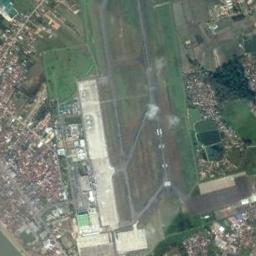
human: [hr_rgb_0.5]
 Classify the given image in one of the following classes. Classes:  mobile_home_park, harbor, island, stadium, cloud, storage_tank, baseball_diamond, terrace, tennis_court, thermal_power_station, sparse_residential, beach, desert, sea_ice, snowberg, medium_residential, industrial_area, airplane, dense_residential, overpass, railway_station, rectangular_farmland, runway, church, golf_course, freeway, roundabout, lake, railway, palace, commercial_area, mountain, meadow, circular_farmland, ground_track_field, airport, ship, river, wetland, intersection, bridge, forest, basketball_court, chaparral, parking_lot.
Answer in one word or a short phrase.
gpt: airport